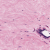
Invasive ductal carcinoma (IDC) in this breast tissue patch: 0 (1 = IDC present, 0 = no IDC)